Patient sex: M
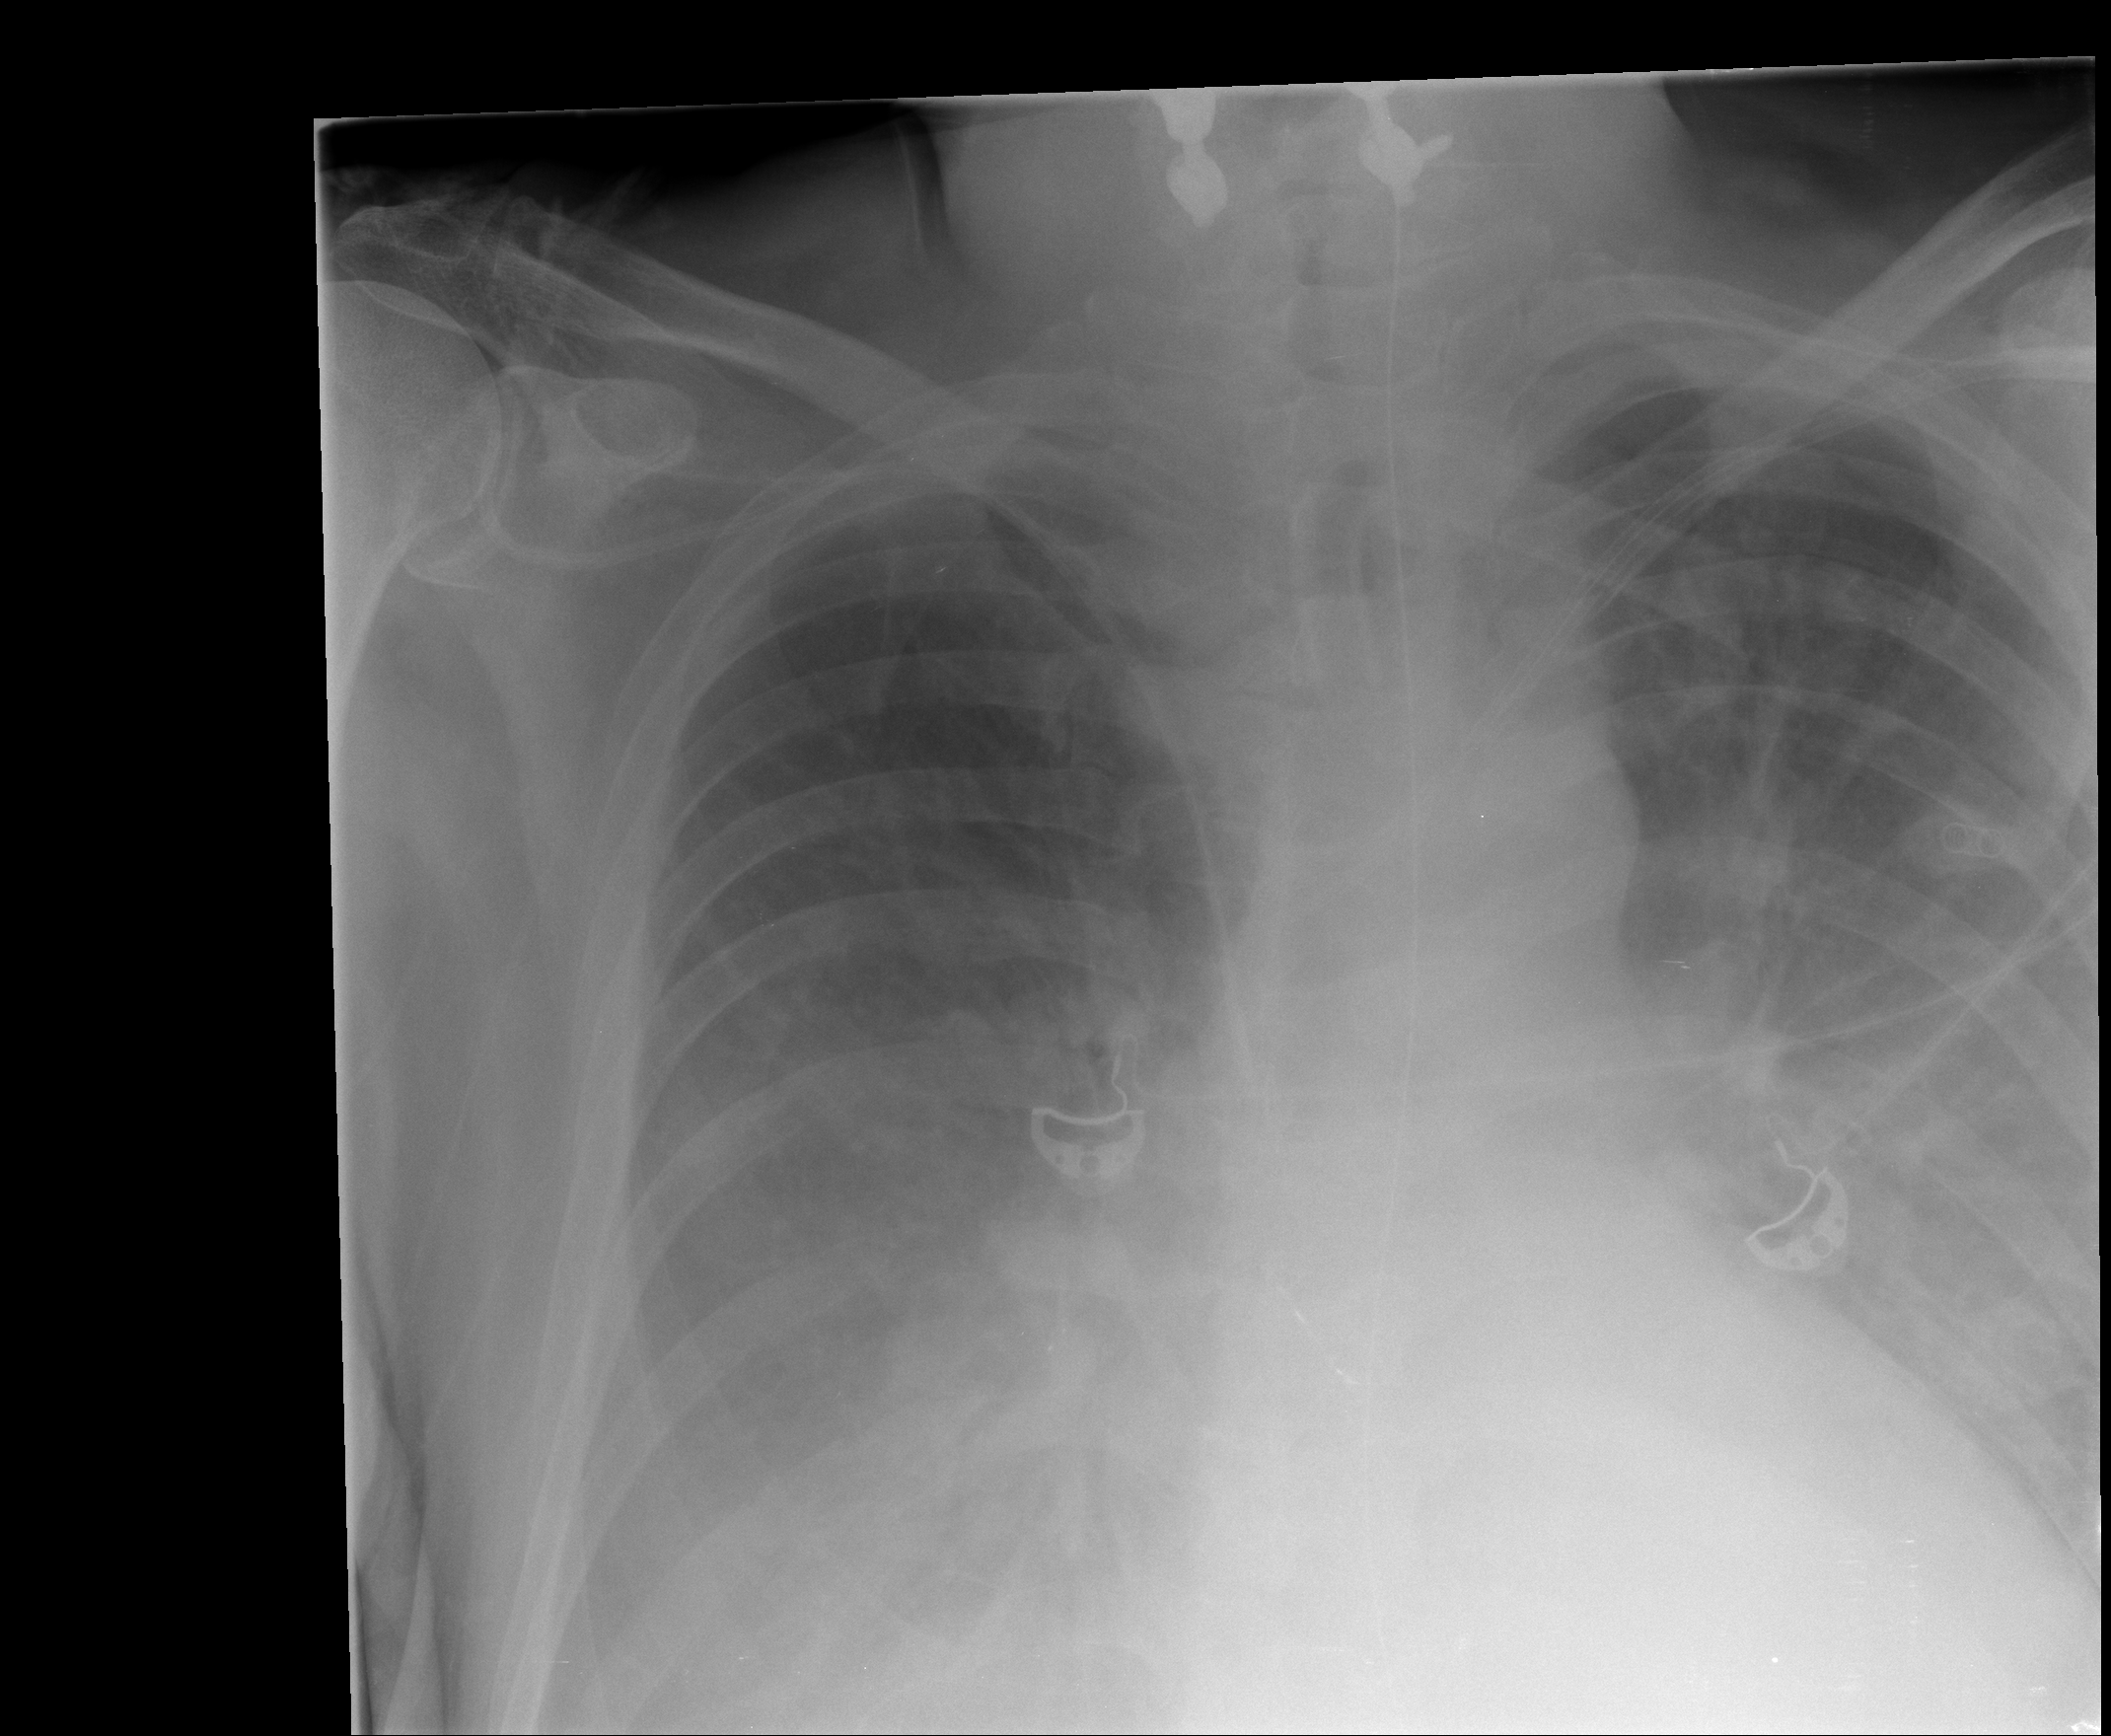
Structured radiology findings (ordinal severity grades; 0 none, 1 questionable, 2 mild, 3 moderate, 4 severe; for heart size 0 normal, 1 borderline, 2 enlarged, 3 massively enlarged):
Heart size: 1
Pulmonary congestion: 2
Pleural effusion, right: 2
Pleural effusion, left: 2
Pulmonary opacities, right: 2
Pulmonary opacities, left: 2
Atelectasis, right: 2
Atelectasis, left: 0